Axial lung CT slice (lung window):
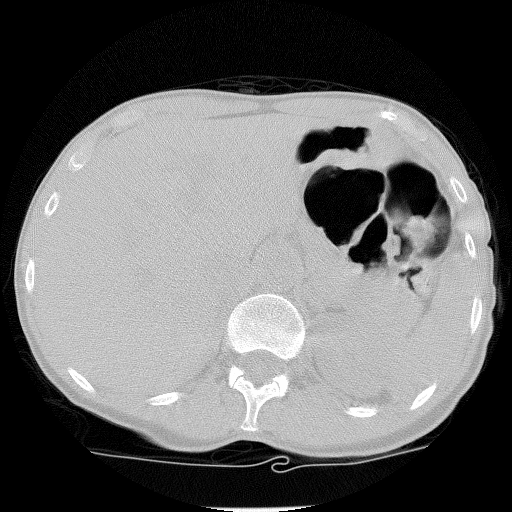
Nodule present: no